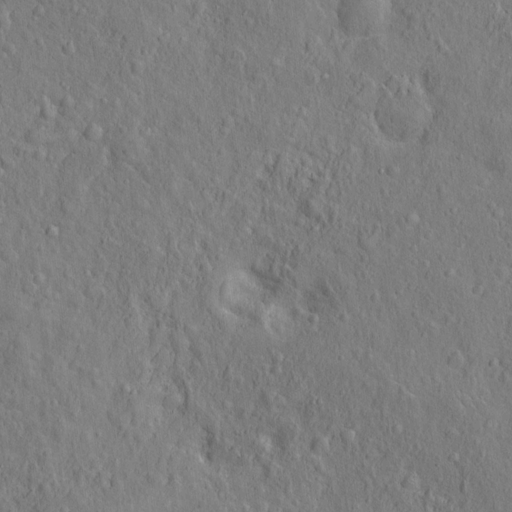
Classes present: Background, Cone